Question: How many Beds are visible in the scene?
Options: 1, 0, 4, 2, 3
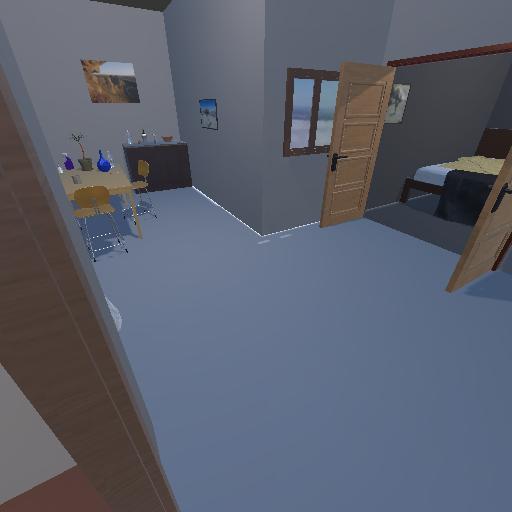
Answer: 1